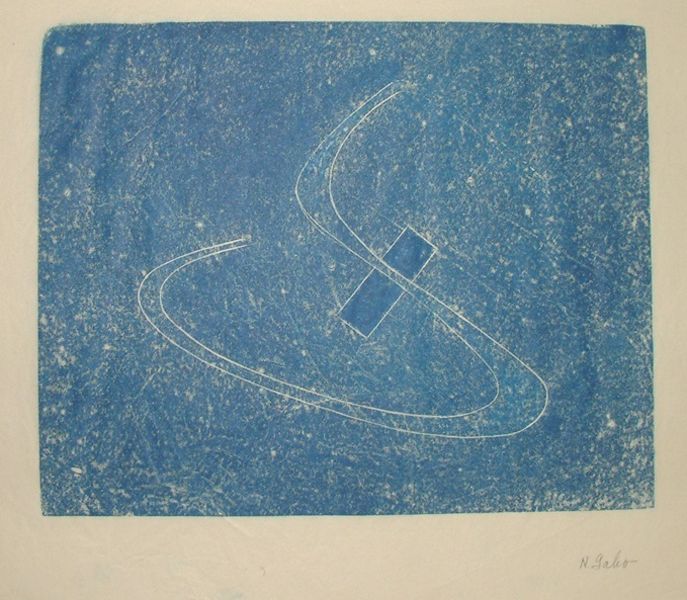
Titel: Opus 7, Opus 7
Künstler: Naum Gabo
Standort: Amherst (Massachusetts, USA)
Institution: Mead Art Museum, Amherst College
Schlagwörter: blue, white, painting, print, paper, abstract, marble, square, lines, shapes, round, shape, circular, naum gabo, naum, gabo, n saho, ciruclar